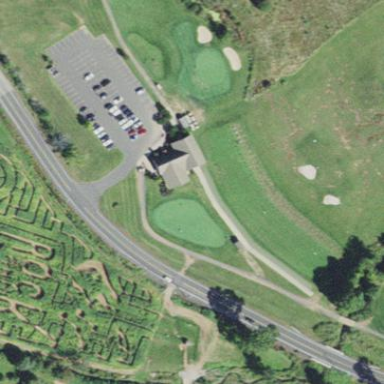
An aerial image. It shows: Grassy area designated as driving range for golf.